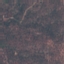
Label: HerbaceousVegetation